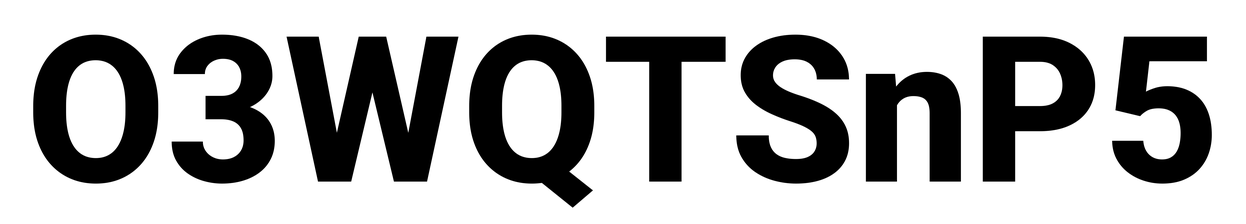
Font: Roboto_ExtraBold